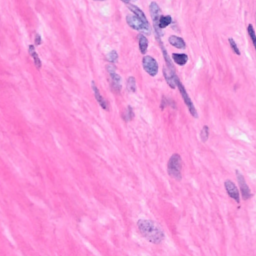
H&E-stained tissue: Breast